【题型】选择题　【知识点】平面几何　【难度】easy
如图，已知 $BD$ 与 $CE$ 相交于点 $A$，$DE \parallel BC$，如果 $AD = 3$，$AB = 4$，$AC = 8$，那么 $AE$ 等于（ \qquad）

A. $\frac{24}{7}$   \qquad
B. 1.5   \qquad
C. 14   \qquad
D. 6
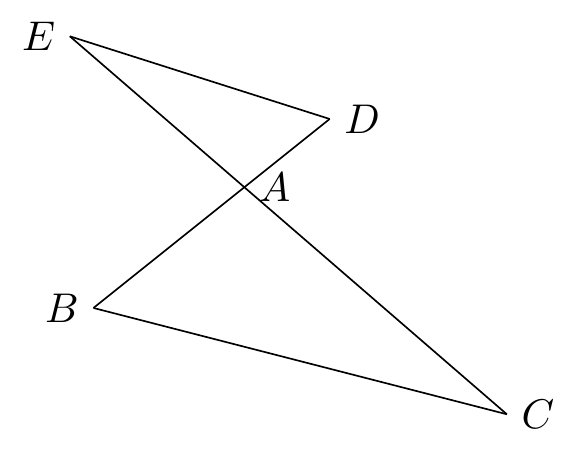
【解答】
解：
$\because DE \parallel BC$，

$\therefore \triangle ABC \sim \triangle ADE$，

$\therefore \frac{AB}{AD} = \frac{AC}{AE}$，

即 $\frac{4}{3} = \frac{8}{AE}$，

$\therefore AE = 6$。

故选：D。